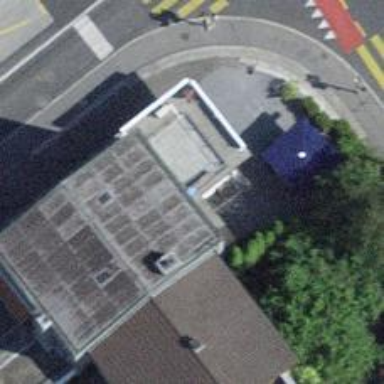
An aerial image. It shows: Restaurant.